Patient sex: M
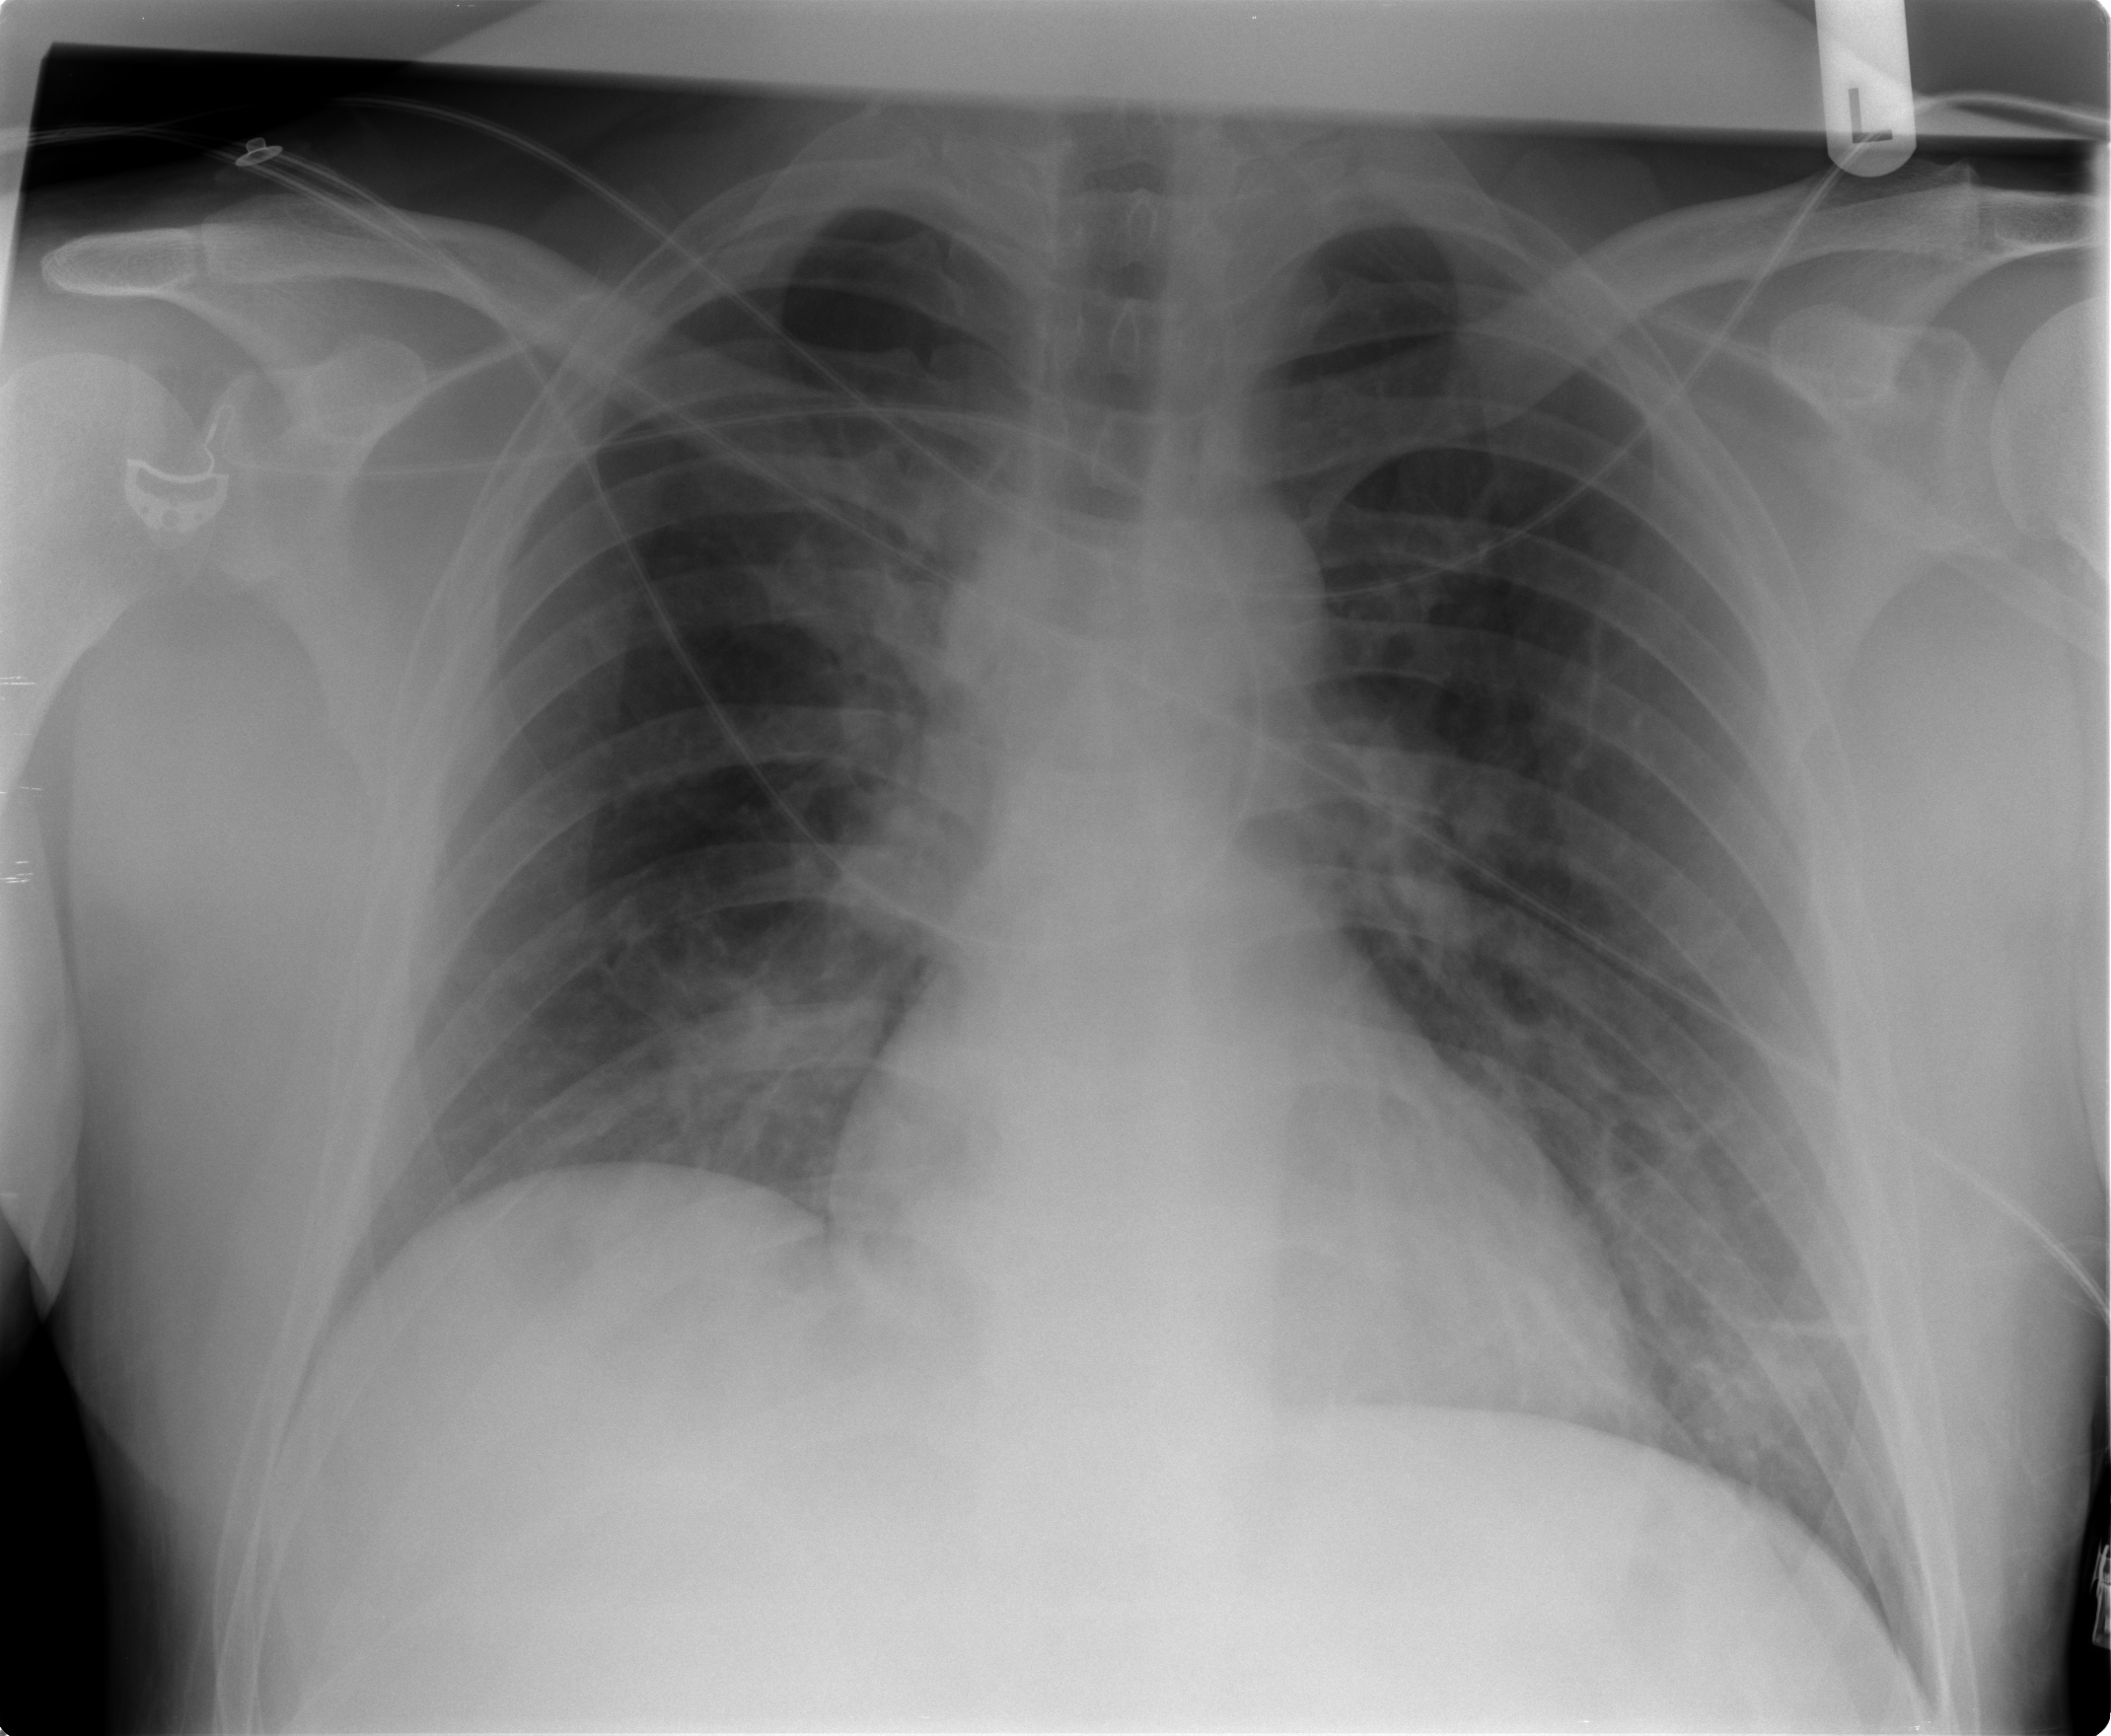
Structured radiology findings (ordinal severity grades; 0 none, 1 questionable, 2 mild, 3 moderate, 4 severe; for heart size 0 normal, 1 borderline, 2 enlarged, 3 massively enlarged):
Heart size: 0
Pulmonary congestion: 2
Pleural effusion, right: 0
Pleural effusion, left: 0
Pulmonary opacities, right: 0
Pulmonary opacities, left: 0
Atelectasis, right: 2
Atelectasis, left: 2